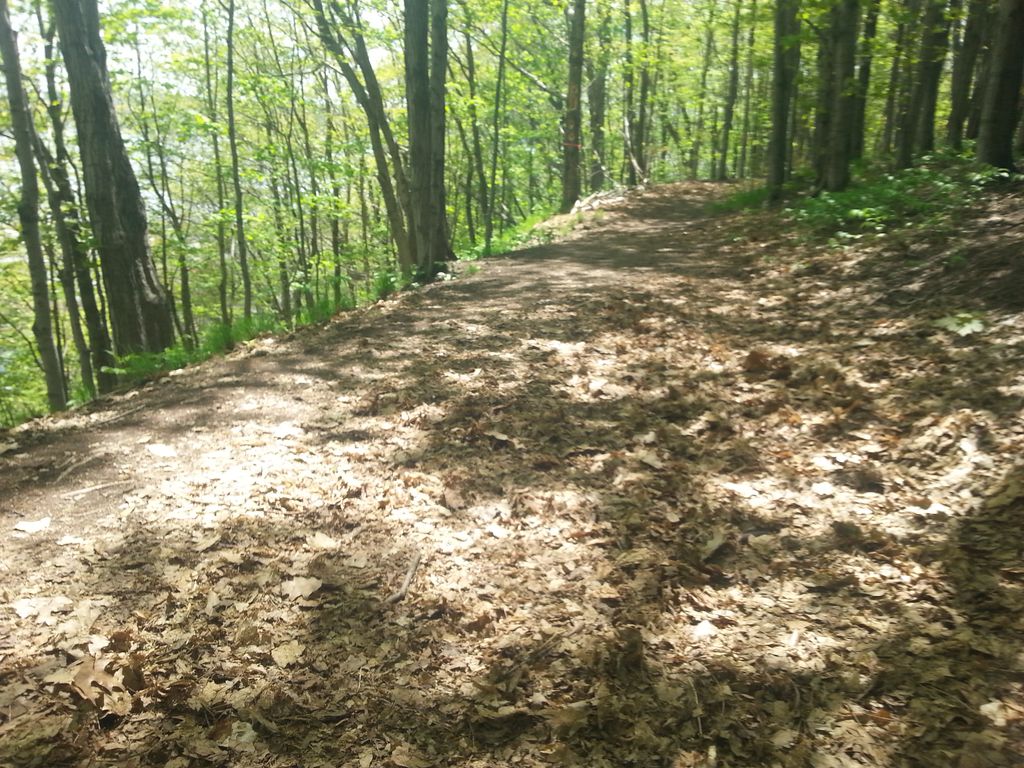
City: quebec_city